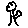
Label: tree